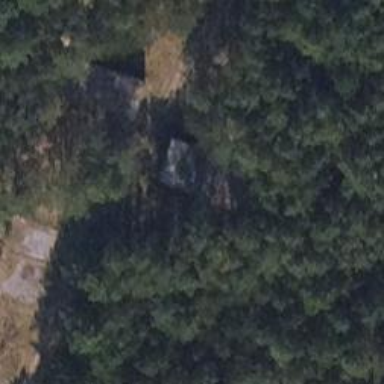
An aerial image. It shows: Military bunker.